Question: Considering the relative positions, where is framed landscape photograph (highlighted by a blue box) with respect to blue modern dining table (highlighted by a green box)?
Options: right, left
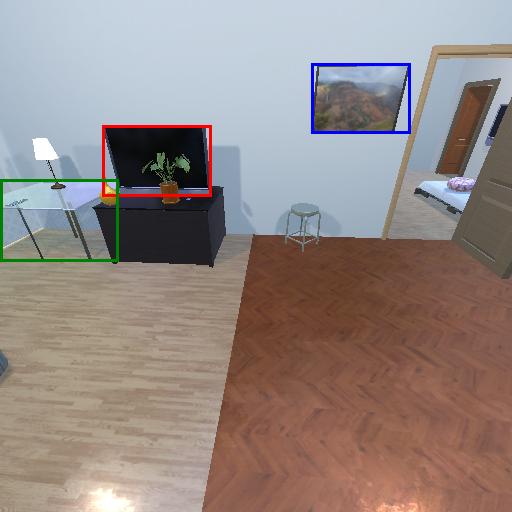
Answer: right